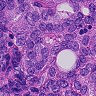
Metastatic tissue present: yes